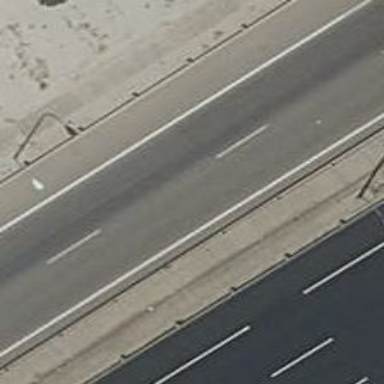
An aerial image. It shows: Motorway link.